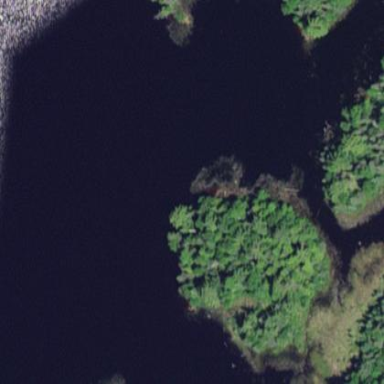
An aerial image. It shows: Island covered with woodland.